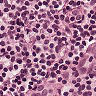
Metastatic tissue present: no